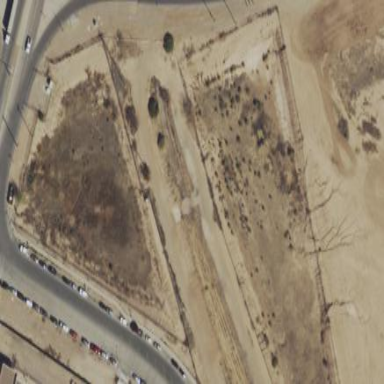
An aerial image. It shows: Chain link fence is in the scene.